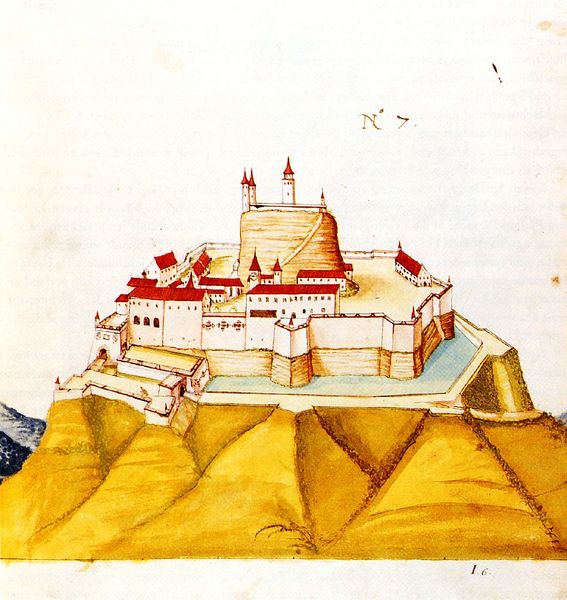
Titel: Schloß Lichtenberg im Unterelsaß vor dem Umbau durch Daniel Specklin - Ansicht von Süden
Institution: Architectur, fol. 58
Cabinets des Estampes, Musées de Strasbourg
Schlagwörter: berg, himmel, wasser, gelb, sand, grau, zeichnung, dach, rot, schloss, malerei, hügel, brücke, turm, dächer, mauer, blue, church, king, palace, red, white, gold, wall, windows, yellow, japanese, tor, zinnen, buch, burg, türme, festung, cliff, mittelalter, building, hill, house, mountain, mountains, water, houses, roof, tower, graben, stadtmauer, einfahrt, knight, river, entrance, drawing, castle, bird, line, bauten, schutz, city, fort, temple, walls, buildings, gate, place, wassergraben, bastion, map, medieval, home, chinese, asian, catle, north, towers, tall, pyramids, pointed, moat, castles, fortified, fortress, 7, seven, yard, number, defence, mote, plateau, hilltop, atop, no 7, nummer 7, sajd, white sky, jaipur, winterfall